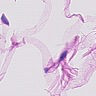
Metastatic tissue present: no